Question: I want to add the checkbox in DataTable and the bind ti grid view.
So I try like this.
'''
DataTable dt = new DataTable("UserAcess");
DataColumn dc1 = new DataColumn("PageName");
dt.Columns.Add(dc1);
foreach (var item in RoleName)
{
DataColumn dc = new DataColumn(item.RoleName);
dt.Columns.Add(dc);
}
int i=0, j = 0;
foreach (var page in pageName)
{
i +=1;
DataRow dr = dt.NewRow();
dr["PageName"] = page.PAGE_NAME;
j = 0;
foreach (var role in RoleName)
{
dt.Columns.Add(new DataColumn("che" + i.ToString() + j.ToString(), typeof(System.Web.UI.WebControls.CheckBox)));
j += 1;
CheckBox ck = new CheckBox();
ck.Checked = true;
dr[role.RoleName] = ck;
}
dt.Rows.Add(dr);
}
NewDataGrid.DataSource = dt;
NewDataGrid.DataBind();
'''
But but out put like this

I want to add the check boxes.
How can I do it?
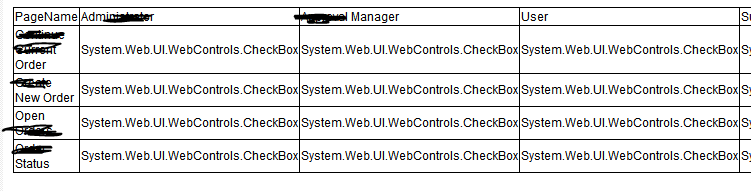
Answer: change your code to this:
create columns for each role of type boolean
'''
foreach (var item in RoleName)
{
DataColumn dc = new DataColumn(item.RoleName, typeof(bool));
dt.Columns.Add(dc);
}
'''
then change your code where you are stroring checkboxes in datacolumn to store boolean true/false value for column
'''
foreach (var role in RoleName)
{
dr[role.RoleName] = true;
}
'''
Final Code:
'''
DataTable dt = new DataTable("UserAcess");
DataColumn dc1 = new DataColumn("PageName");
dt.Columns.Add(dc1);
foreach (var item in RoleName)
{
DataColumn dc = new DataColumn(item.RoleName, typeof(bool));
dt.Columns.Add(dc);
}
foreach (var page in pageName)
{
DataRow dr = dt.NewRow();
dr["PageName"] = page.PAGE_NAME;
foreach (var role in RoleName)
{
dr[role.RoleName] = true;
}
dt.Rows.Add(dr);
}
NewDataGrid.DataSource = dt;
NewDataGrid.DataBind();
'''